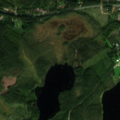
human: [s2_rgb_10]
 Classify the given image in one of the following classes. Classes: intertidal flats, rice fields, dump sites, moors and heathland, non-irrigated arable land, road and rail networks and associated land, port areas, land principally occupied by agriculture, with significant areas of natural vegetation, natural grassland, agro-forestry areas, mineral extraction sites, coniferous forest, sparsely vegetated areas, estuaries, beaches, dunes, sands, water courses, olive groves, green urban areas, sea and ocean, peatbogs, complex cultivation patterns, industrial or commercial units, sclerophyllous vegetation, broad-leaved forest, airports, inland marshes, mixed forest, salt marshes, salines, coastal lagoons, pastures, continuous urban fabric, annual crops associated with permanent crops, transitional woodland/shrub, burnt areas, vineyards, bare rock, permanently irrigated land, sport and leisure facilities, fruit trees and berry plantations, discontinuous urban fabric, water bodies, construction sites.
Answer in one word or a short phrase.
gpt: coniferous forest, transitional woodland/shrub, water bodies